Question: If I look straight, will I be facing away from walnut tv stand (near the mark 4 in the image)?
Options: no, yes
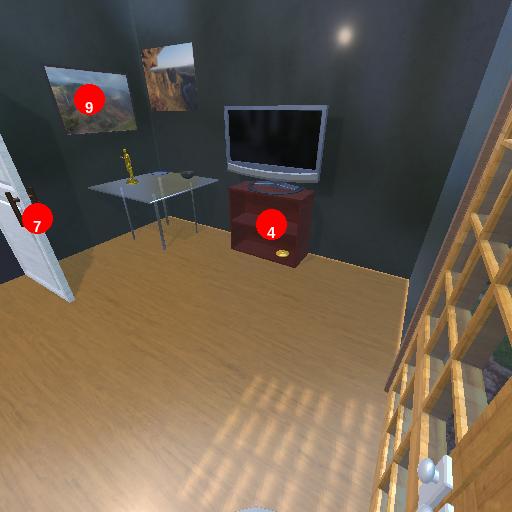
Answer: no